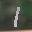
Label: 1